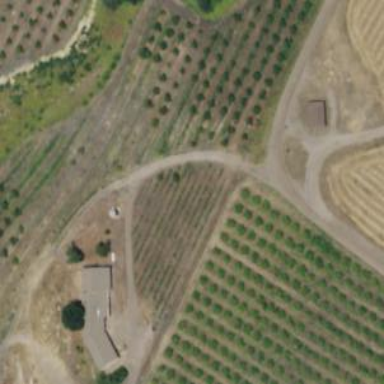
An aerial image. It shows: Orchard.